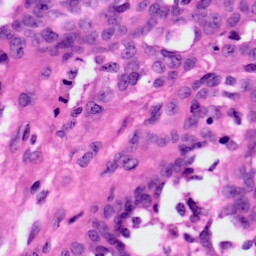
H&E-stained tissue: Ovarian